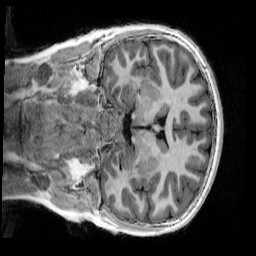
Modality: UNIT1_denoised
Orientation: coronal
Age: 9
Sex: male
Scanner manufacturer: siemens
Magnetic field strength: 3 T
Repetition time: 4 s
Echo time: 0.00303 s